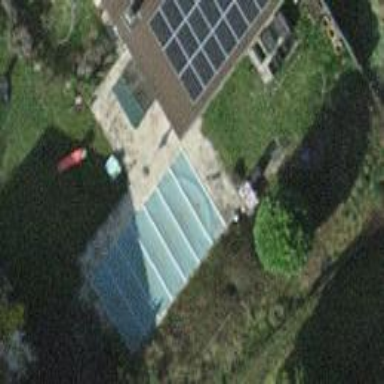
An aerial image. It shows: Swimming pool located in leisure land.